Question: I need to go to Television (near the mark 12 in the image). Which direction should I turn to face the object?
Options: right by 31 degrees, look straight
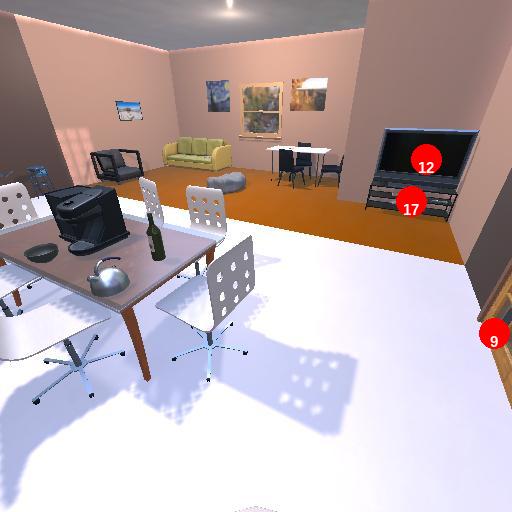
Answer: right by 31 degrees